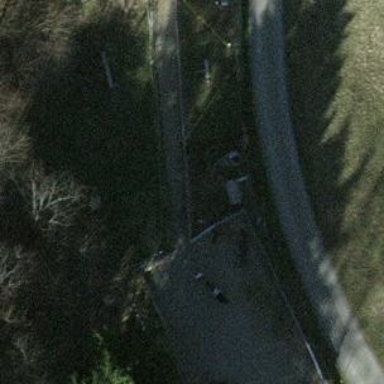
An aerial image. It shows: Fence.